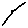
Label: square